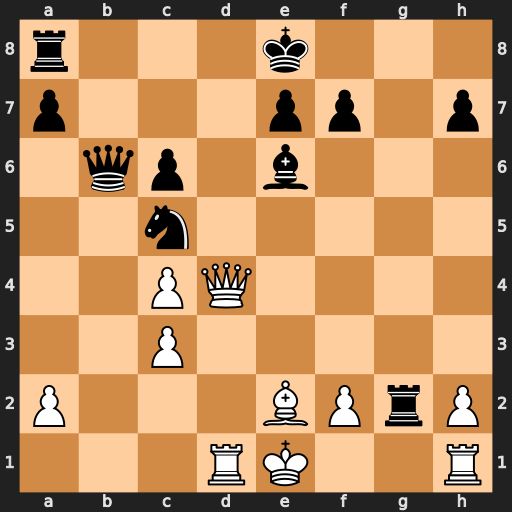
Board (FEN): r3k3/p3pp1p/1qp1b3/2n5/2PQ4/2P5/P3BPrP/3RK2R
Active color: w
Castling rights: Kq
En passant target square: -
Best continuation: Qh8+ Rg8 Qxg8#